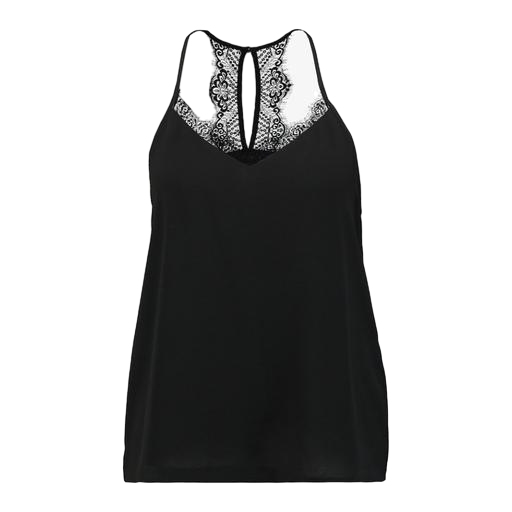
black dentelle lace-detail camisole, black lace-accented top, black lace-trim tank top, white background